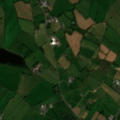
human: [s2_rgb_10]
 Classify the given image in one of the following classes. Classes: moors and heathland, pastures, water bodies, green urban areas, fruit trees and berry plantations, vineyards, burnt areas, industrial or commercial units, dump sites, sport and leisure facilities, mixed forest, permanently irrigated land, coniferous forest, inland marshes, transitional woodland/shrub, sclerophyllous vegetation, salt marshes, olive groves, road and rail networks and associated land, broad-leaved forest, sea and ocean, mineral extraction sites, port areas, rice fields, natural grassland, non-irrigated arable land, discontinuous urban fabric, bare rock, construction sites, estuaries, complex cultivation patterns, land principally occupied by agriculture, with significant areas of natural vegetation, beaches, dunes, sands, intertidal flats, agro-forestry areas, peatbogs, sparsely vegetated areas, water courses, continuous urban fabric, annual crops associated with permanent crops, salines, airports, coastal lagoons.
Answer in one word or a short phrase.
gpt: pastures, land principally occupied by agriculture, with significant areas of natural vegetation